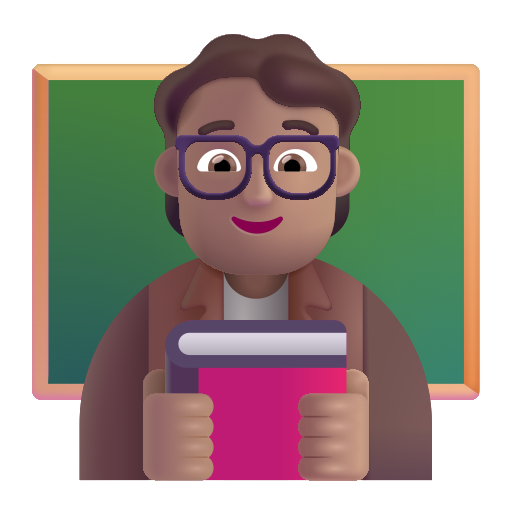
teacher color